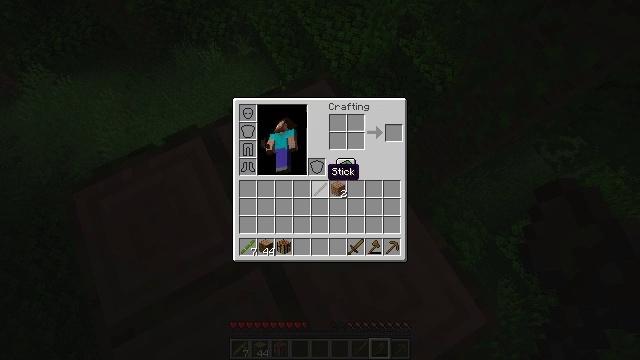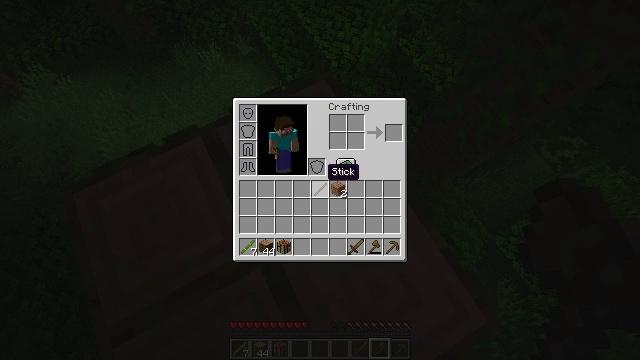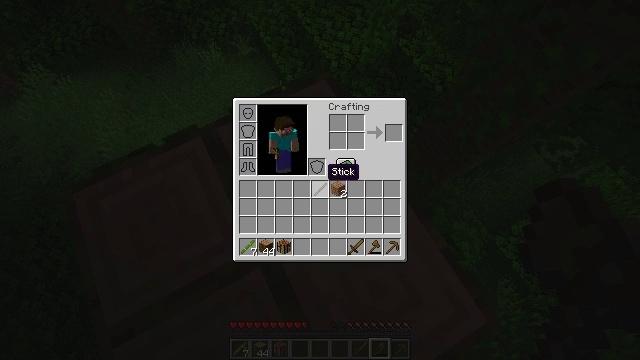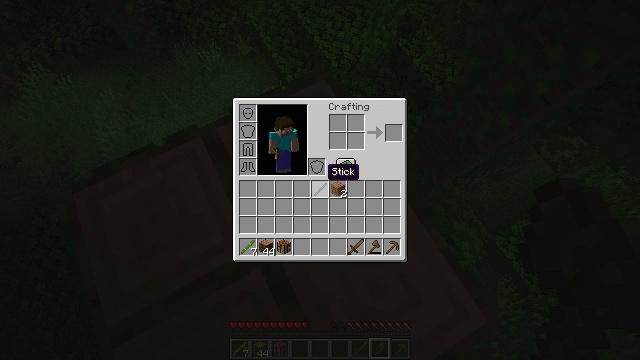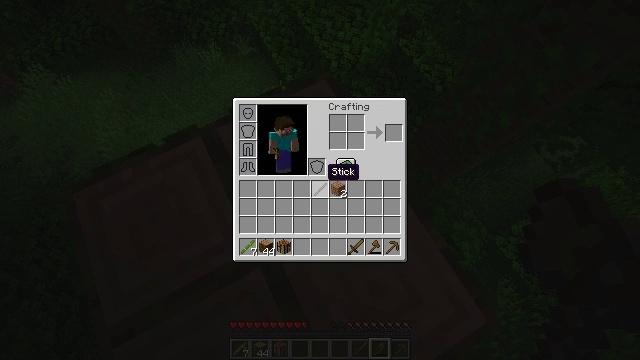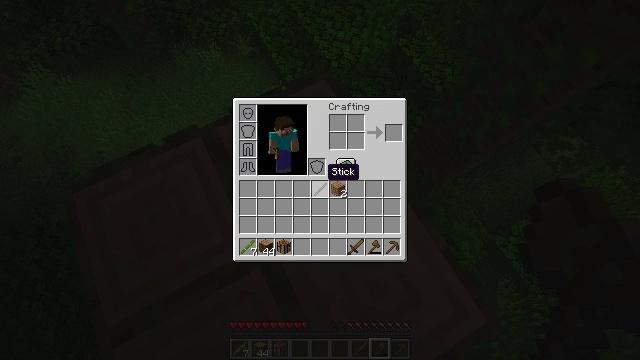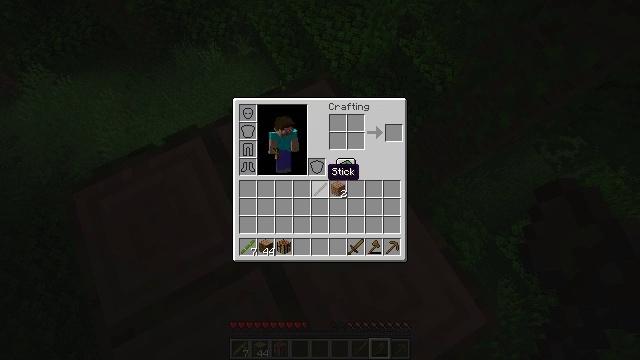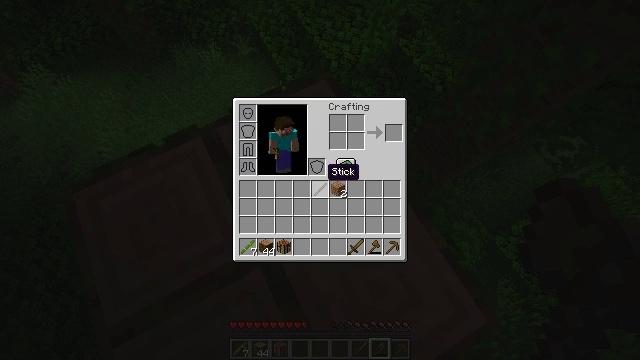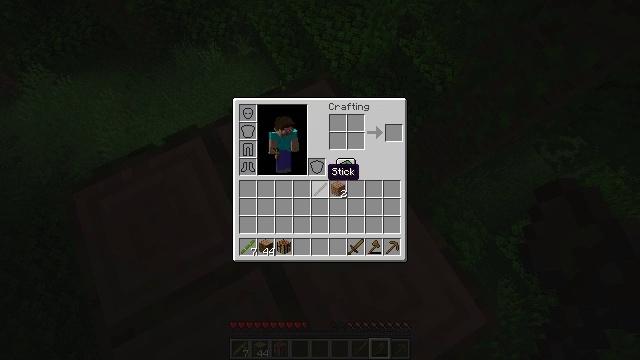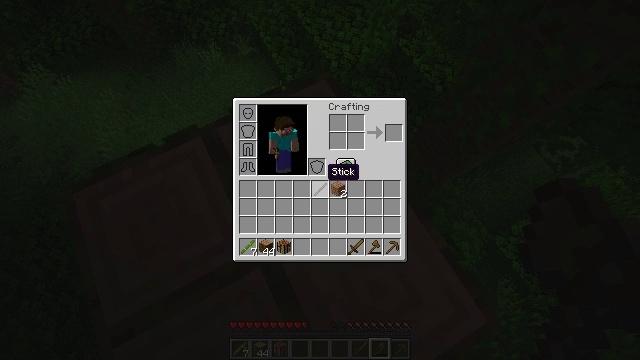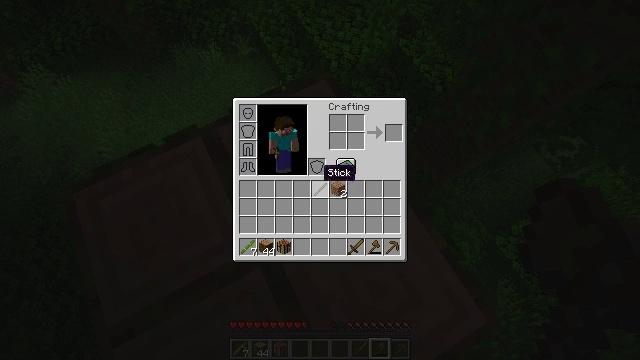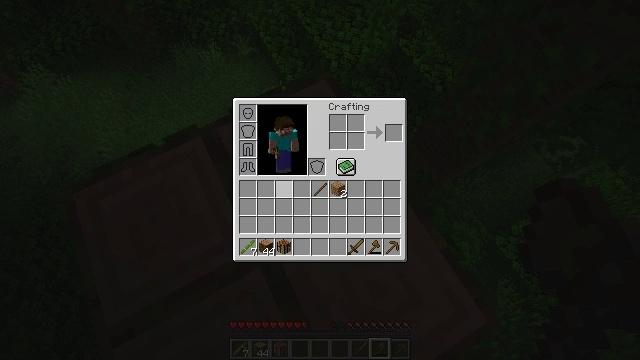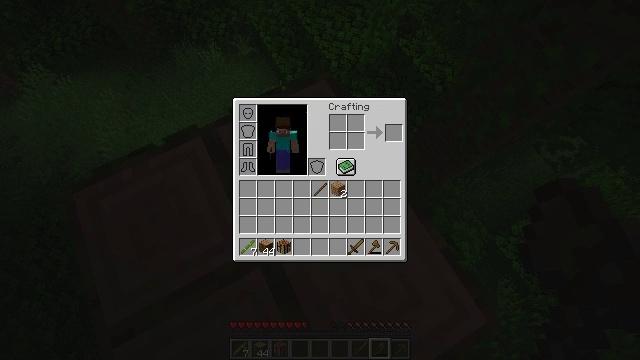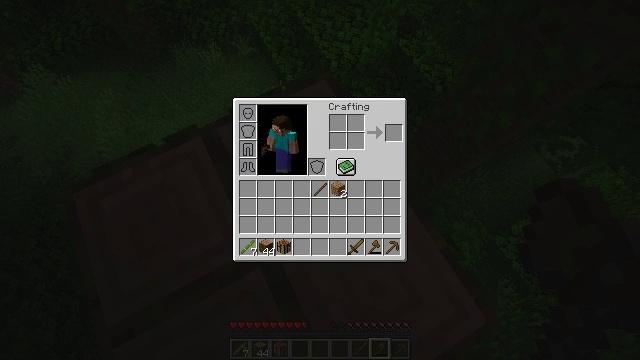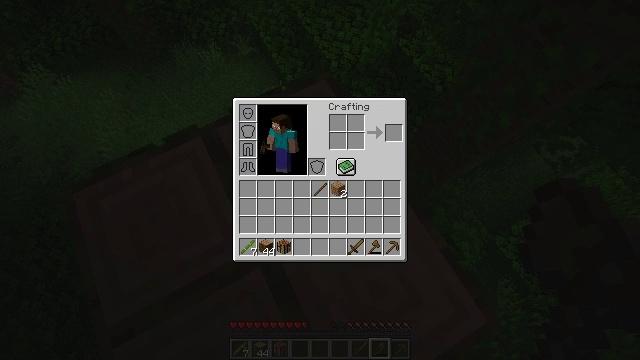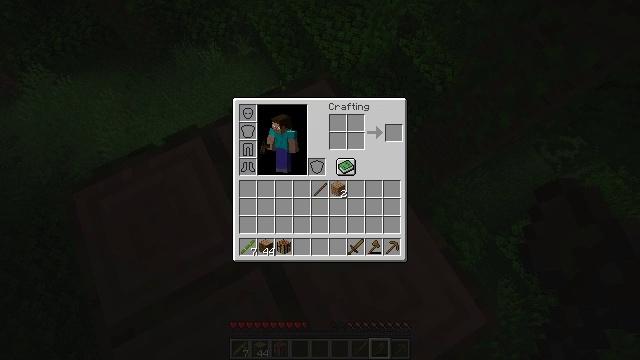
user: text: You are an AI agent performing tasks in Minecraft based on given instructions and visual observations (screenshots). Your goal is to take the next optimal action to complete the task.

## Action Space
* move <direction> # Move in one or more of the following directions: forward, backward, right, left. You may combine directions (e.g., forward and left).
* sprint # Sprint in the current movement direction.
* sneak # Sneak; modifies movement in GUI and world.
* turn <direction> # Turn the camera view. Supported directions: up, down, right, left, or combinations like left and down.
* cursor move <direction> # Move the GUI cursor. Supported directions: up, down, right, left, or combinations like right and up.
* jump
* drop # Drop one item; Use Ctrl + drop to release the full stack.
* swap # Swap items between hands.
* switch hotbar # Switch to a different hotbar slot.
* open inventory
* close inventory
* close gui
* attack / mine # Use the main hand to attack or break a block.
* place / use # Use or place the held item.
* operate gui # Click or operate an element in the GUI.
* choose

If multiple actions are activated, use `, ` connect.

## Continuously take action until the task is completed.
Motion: motion action
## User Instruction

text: Chop down a jungle log from the jungle tree.
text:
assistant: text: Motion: open inventory
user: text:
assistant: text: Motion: open inventory
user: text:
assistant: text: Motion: no_op
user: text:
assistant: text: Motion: no_op
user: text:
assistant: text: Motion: no_op
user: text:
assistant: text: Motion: no_op
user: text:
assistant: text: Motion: no_op
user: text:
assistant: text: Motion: no_op
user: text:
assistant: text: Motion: no_op
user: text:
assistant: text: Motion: no_op
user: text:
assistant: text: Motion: cursor move left
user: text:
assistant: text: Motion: cursor move left and up
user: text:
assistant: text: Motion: cursor move left and up
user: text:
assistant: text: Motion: no_op
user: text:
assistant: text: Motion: no_op
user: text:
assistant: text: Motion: no_op
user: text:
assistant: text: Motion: no_op
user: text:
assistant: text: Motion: no_op
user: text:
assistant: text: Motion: no_op
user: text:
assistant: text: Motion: no_op
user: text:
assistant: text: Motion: no_op
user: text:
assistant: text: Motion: no_op
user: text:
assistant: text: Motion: no_op
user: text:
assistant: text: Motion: no_op
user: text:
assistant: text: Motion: no_op
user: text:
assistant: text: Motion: no_op
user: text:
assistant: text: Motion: no_op
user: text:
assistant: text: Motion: no_op
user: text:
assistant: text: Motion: no_op
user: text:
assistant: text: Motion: no_op